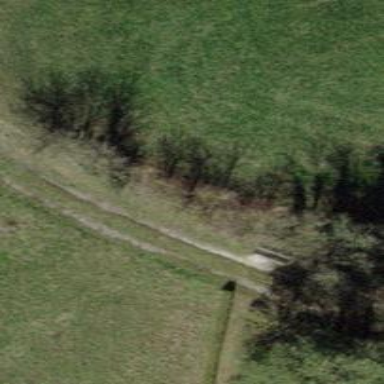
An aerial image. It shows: Grass track with grade3 track type.